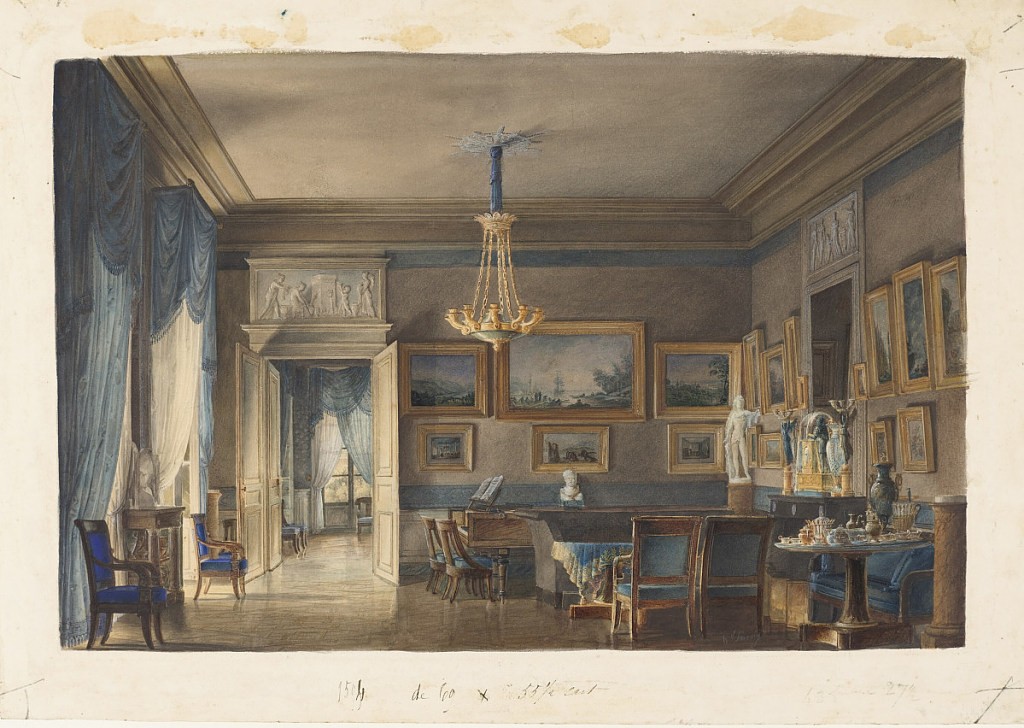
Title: A Salon in Restoration Taste
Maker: Hilaire Thierry, French, active 1815–1825
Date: early 1820s
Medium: Brush and watercolor, gouache on white wove paper
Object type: Drawing
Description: Detailed elements of the Empire period are executed by the artist. Buff walls banded in blue serve as the color scheme of the salon and the adjoining room.Heavily swagged curtains with fringed pelmets, blue upholstery, and a blue and gold tablecloth accent bare, highly polished floors. An overdoor panel carved with figures appears to have a bluish ground. A picture collection in heavily gilded frames lines the walls. A marble statue of Apollo Belvedere on a pedestal and a bronze clock flanked by candelbra in the form of a winged victory on the chimneypiece are similar to decorative elements used by Percier and Fontaine at Malmaison and Fontainbleau. A tea table set with porcelains and metalwork of the period is on the right.